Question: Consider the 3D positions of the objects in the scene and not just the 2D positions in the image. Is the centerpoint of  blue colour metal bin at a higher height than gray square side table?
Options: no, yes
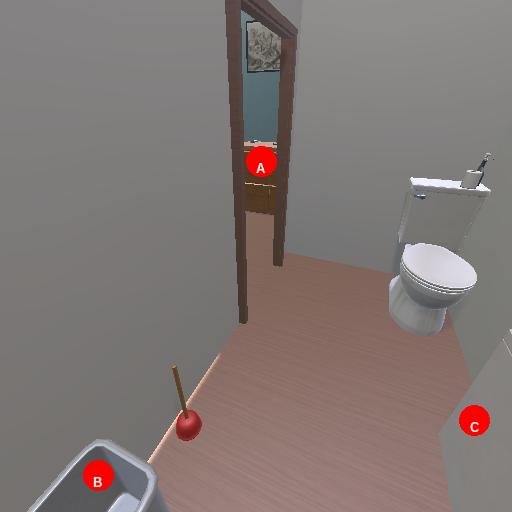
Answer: no